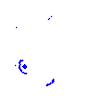
Particle: proton